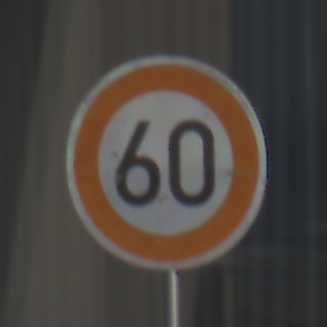
Verkehrszeichen: Geschwindigkeit60
Umgebung: Outdoor, Urban
Tageszeit: MorningAfternoon
Wetter: Clear
Licht: Natural
Jahreszeit: NotSpecified
Kontrast: HighContrast